Interaction volume radius: 10 \u00c5
Interaction volume height: 15 \u00c5
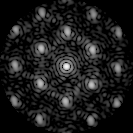
Disorder parameter: 0.3097